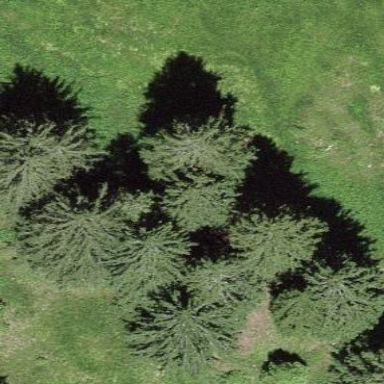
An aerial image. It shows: Forest area.